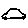
Label: car